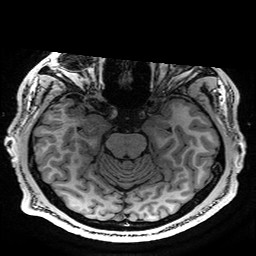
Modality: T1w
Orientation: coronal
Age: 28
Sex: male
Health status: healthy
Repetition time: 2.53 s
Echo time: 0.0034 s